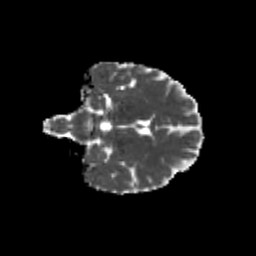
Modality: MD
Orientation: coronal
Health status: healthy
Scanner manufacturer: philips
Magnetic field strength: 3 T
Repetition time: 9.75 s
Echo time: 0.092 s